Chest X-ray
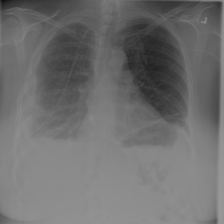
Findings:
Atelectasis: negative
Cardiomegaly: negative
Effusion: negative
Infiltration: negative
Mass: negative
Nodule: negative
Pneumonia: negative
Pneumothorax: positive
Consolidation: negative
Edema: negative
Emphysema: negative
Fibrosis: negative
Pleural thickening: negative
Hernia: negative